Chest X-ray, PA view. Patient: 23 years old, sex M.
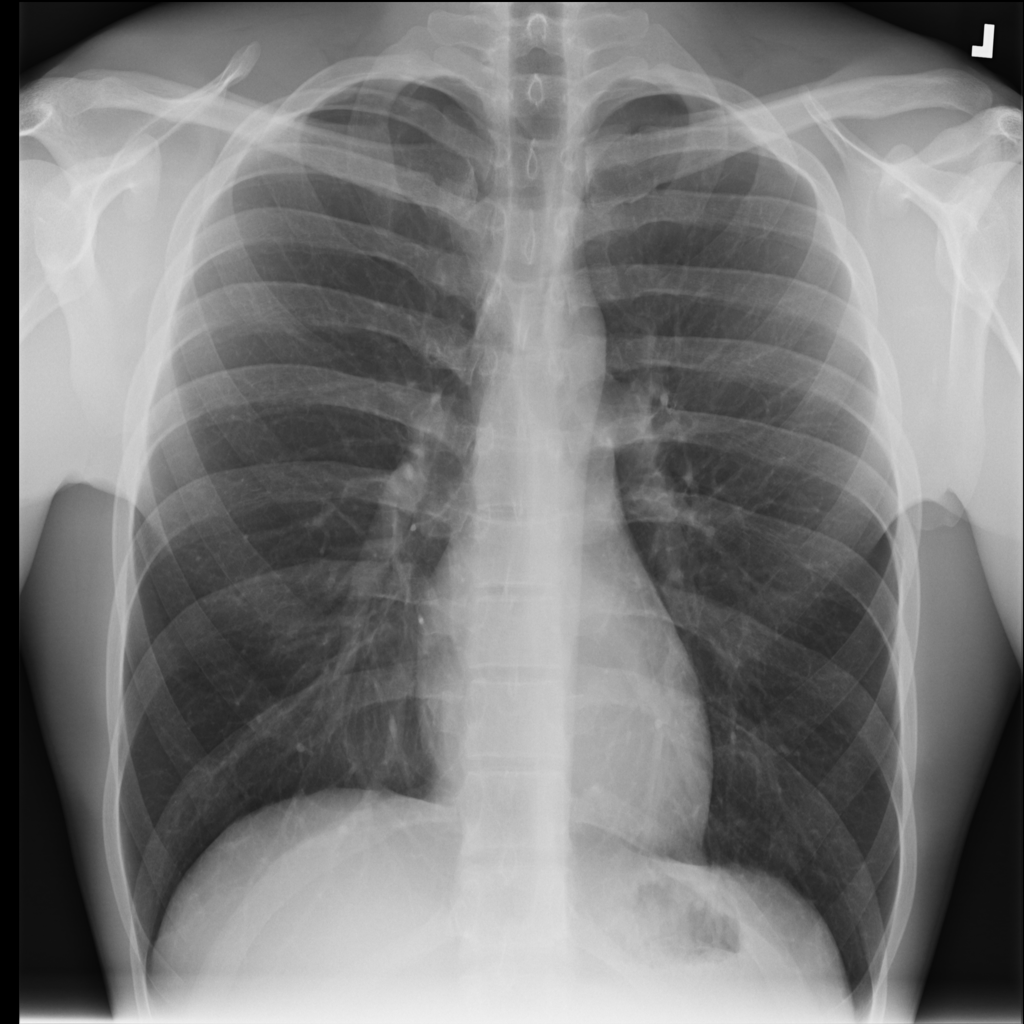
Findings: Infiltration